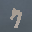
Label: 7